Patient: sex M, age 77
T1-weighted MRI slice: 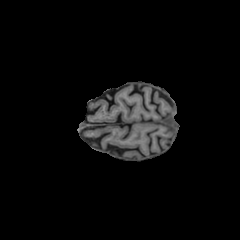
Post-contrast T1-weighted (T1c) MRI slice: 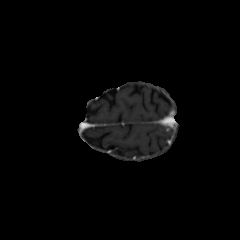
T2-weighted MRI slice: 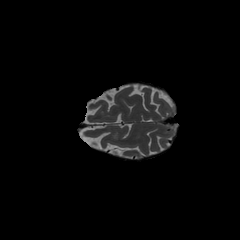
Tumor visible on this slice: no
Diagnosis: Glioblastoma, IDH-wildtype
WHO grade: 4